Question: In Eclipse (I use Java), the Outline View shows a few methods right now in ...
what does this mean?
does it just mean I have been editing them? I edited a few methods and the ones in bold are some (but not all) that I edited...

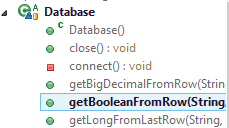
Answer: I guess you are using Mylyn. Mylyn saves for your current task which files/classes/methods you have worked on. So in this case bold means: "You have worked on task X ... and for this task you have looked at/edited 'Database.getBooleanFromRow'.